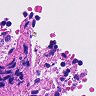
Metastatic tissue present: no